Question: Im on windows and when I use Angular generator to scaffold my application 'bower_components' is missing in 'app' directory - instead its in the root directory
This is my 'app' directory after fresh scaffolding:

So I have to manually put bower components in the 'app' directory...
Any ideas why is this happening?
P.S in bower.json I have:
'''
"appPath": "app"
'''
But that option is not respected, when I run 'bower install' it doesnt add 'bower_components' into the 'app' directory.
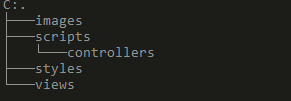
Answer: Made it work - edited '.bowerrc'
'''
{
"directory": "app/bower_components"
}
'''
and then 'bower install'.
Now all dependencies are in 'app' directory.